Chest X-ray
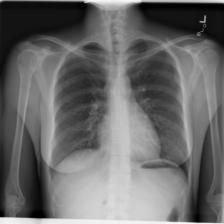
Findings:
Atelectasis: negative
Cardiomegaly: negative
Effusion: negative
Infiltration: negative
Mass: negative
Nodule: negative
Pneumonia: negative
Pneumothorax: negative
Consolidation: negative
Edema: negative
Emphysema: negative
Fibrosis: negative
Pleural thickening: negative
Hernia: negative